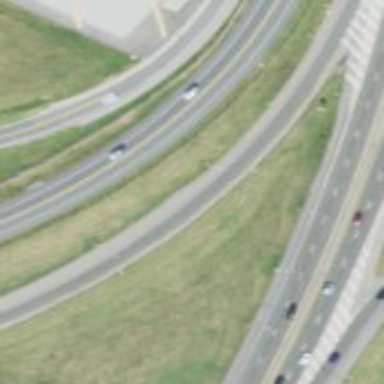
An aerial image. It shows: Asphalt motorway link.